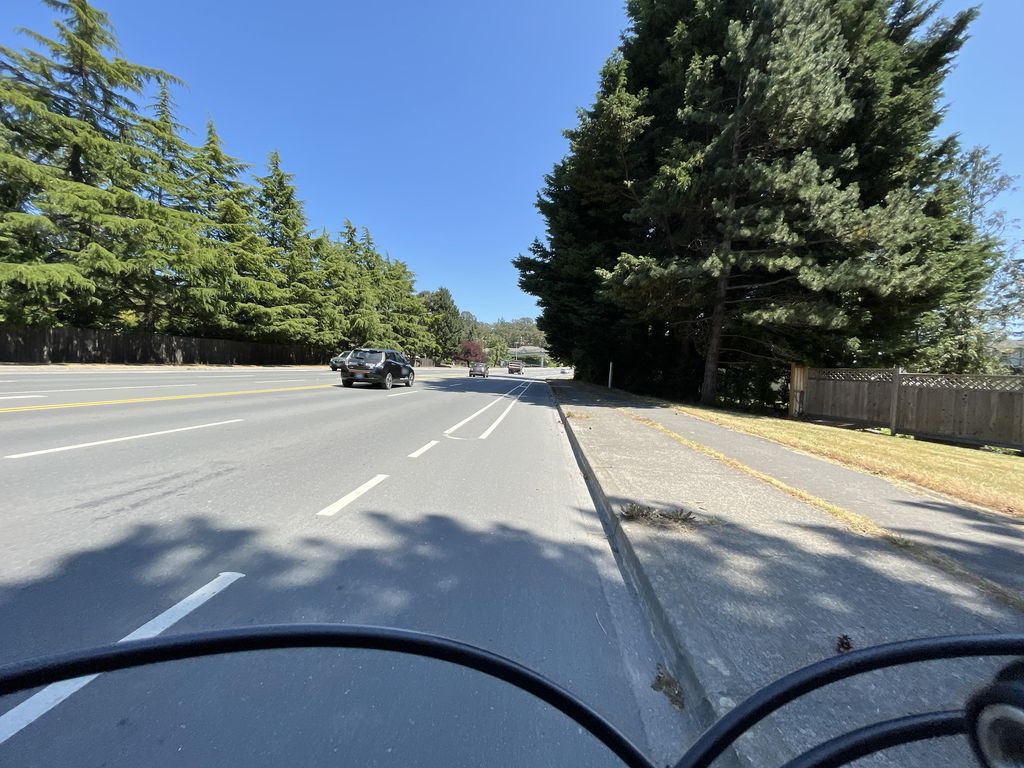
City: victoria